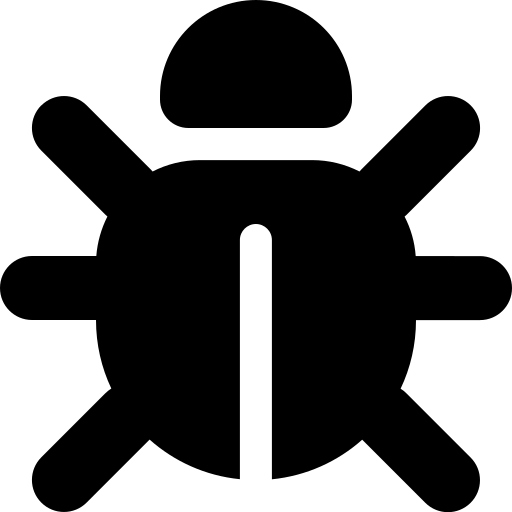
Tags: icon, FontAwesome, fa-icon, solid, bug